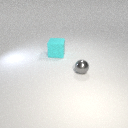
large cyan rubber cube to the left of small gray metal sphere